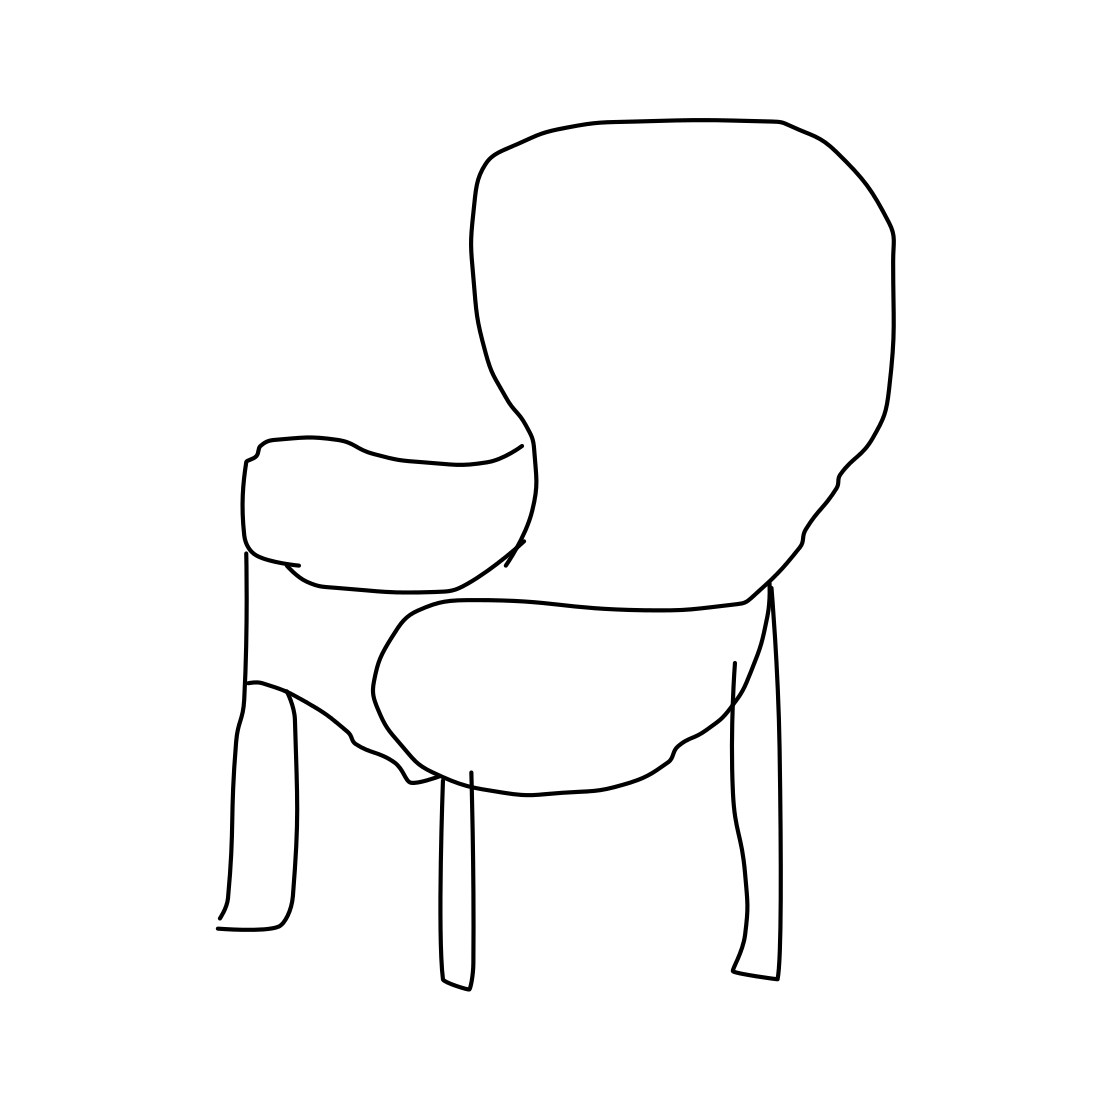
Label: armchair